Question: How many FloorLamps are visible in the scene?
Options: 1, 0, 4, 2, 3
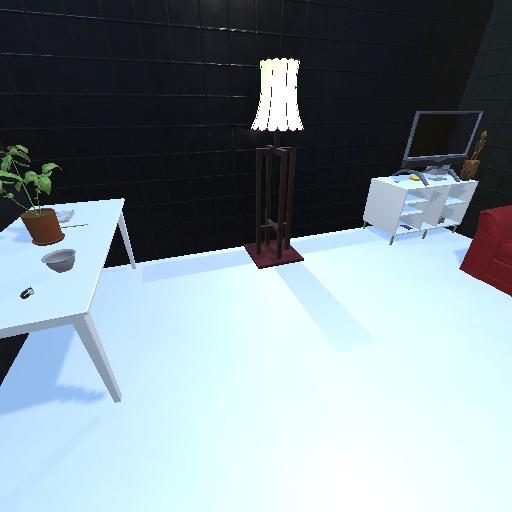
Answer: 1